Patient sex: F
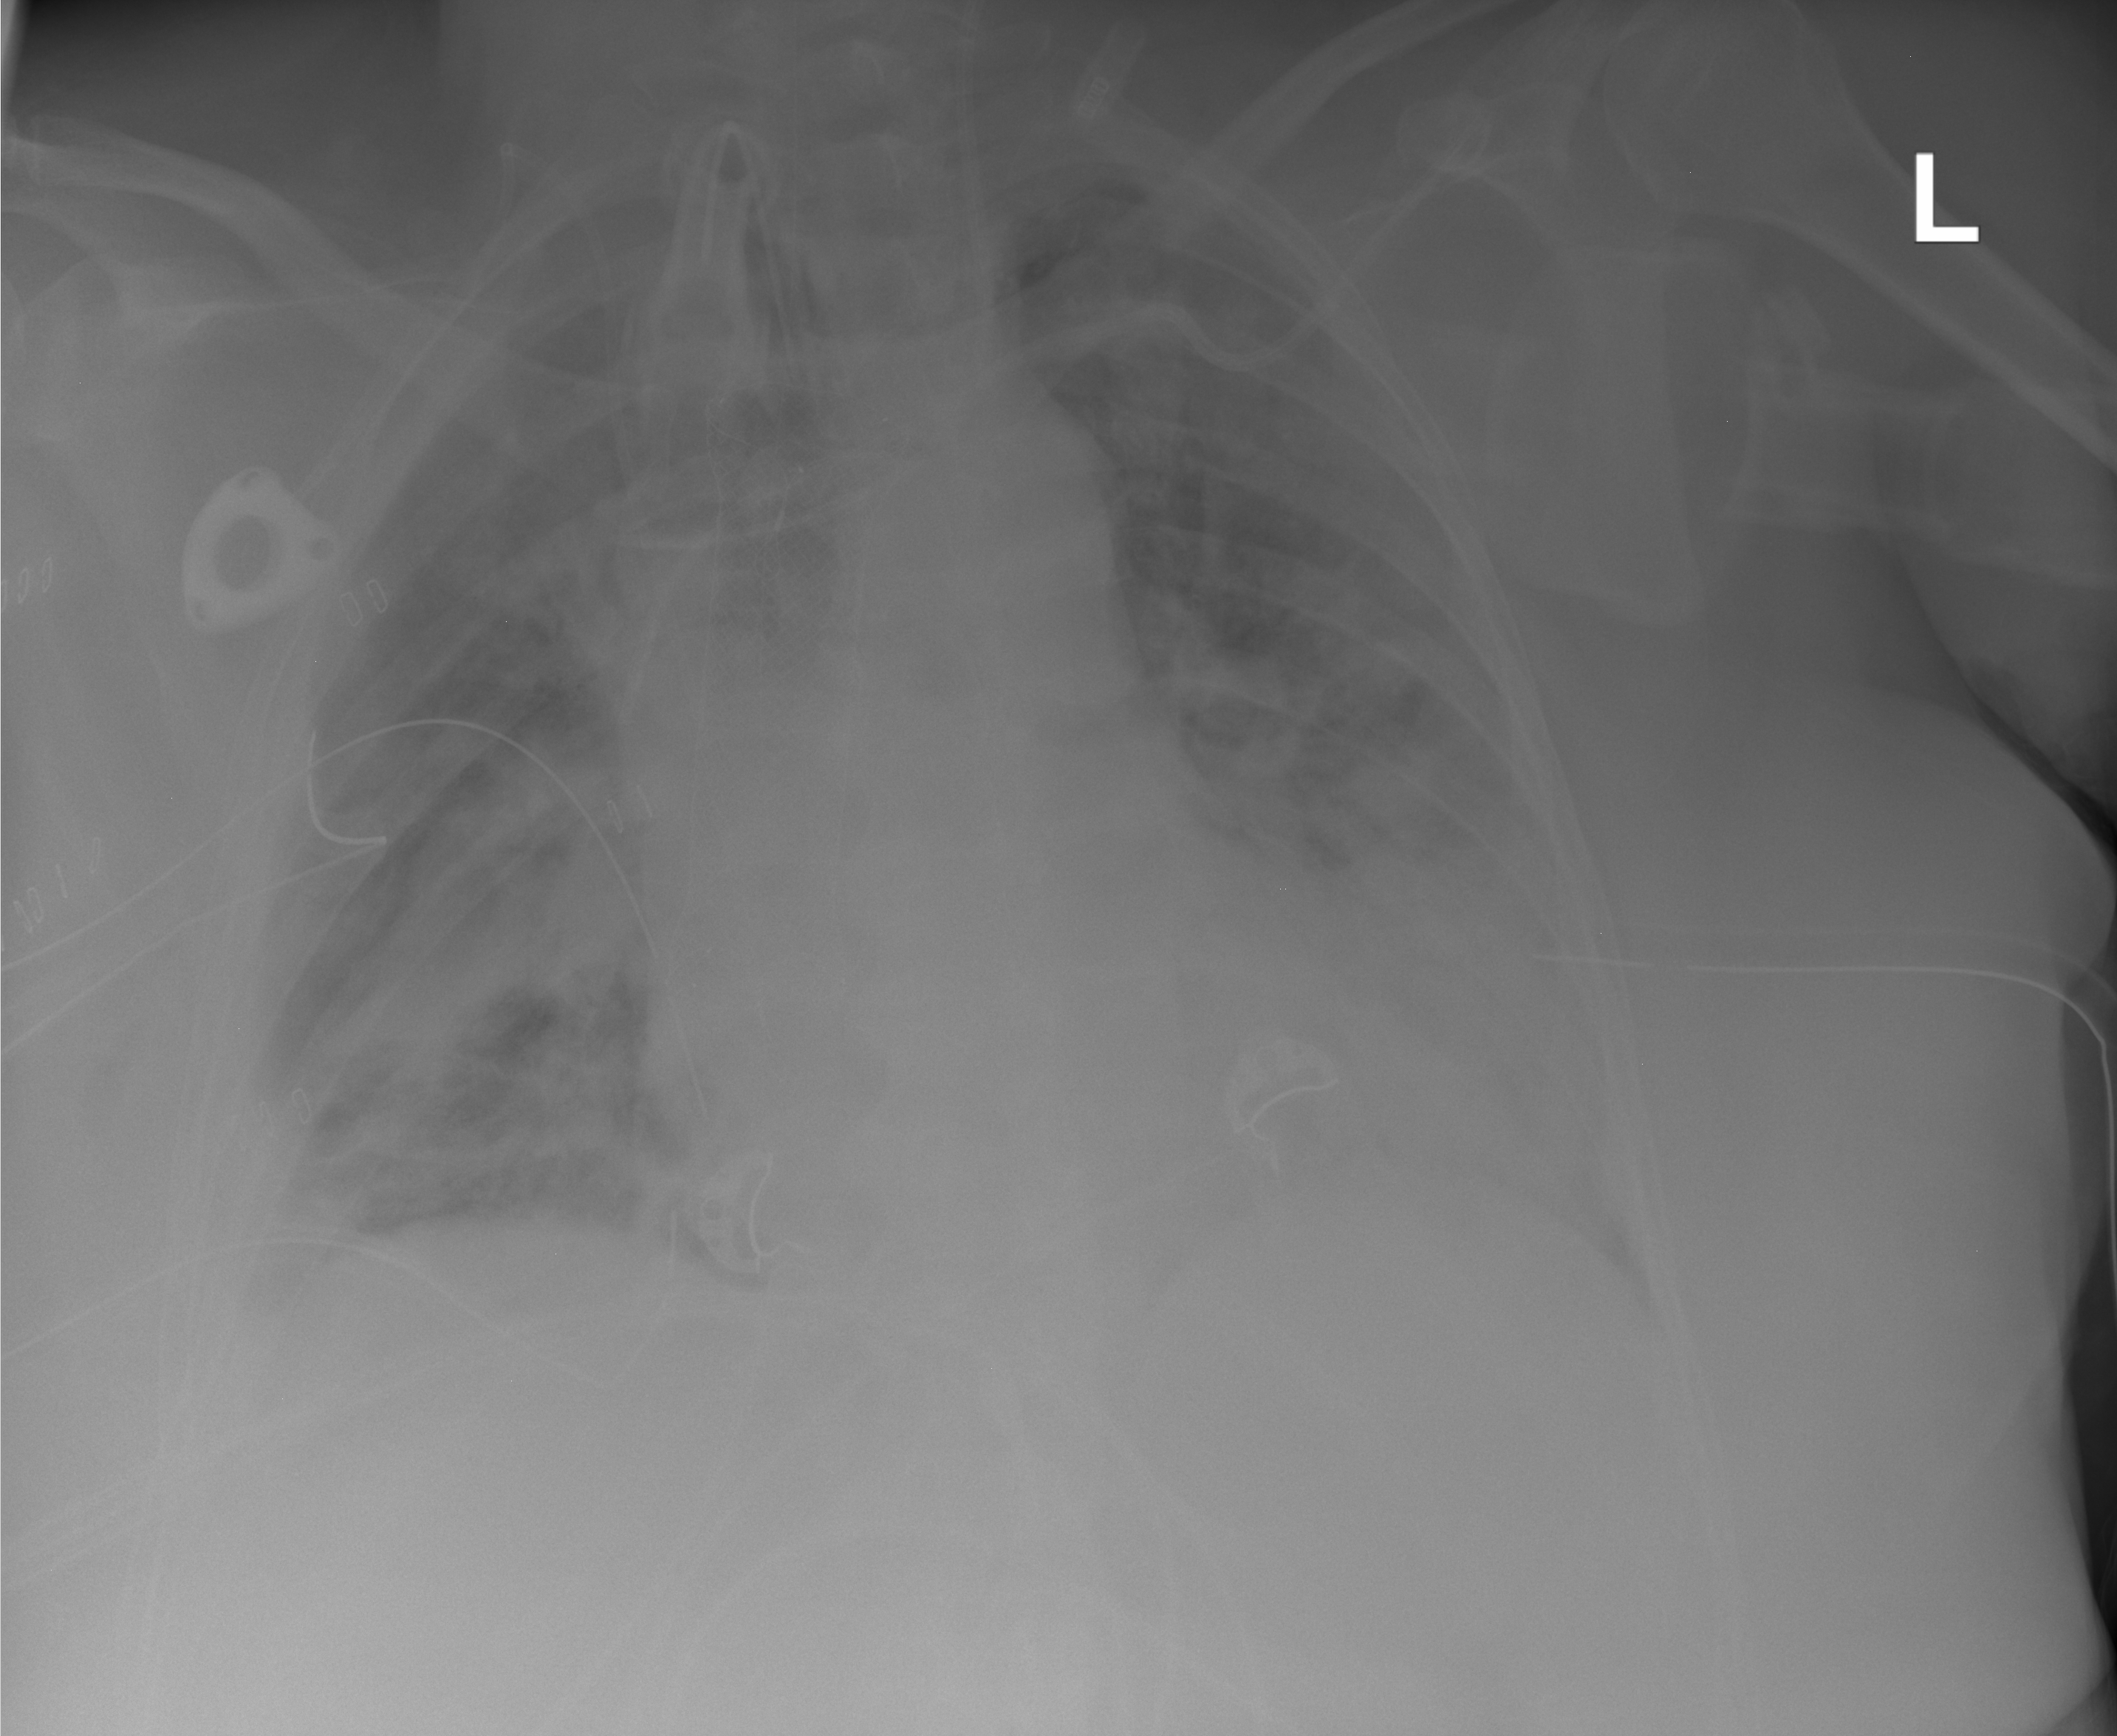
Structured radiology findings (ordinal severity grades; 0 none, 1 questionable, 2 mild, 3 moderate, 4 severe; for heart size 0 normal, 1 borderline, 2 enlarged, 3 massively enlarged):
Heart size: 2
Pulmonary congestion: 2
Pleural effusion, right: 2
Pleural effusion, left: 1
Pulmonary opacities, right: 3
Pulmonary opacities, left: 3
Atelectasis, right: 2
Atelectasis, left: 0